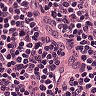
Metastatic tissue present: no